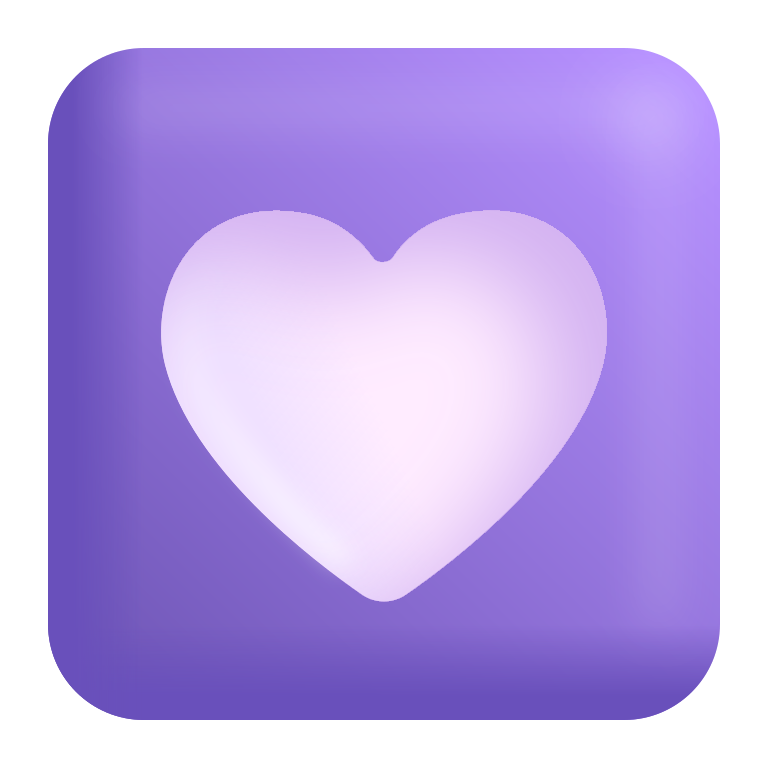
heart decoration color